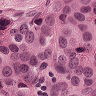
Metastatic tissue present: yes